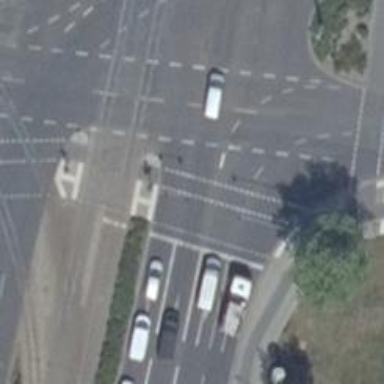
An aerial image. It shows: Traffic signals at road crossing.